Interaction volume radius: 10 \u00c5
Interaction volume height: 20 \u00c5
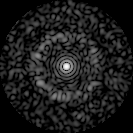
Disorder parameter: 0.8263